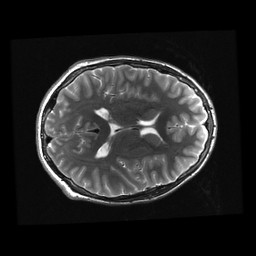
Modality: T2w
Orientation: axial
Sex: male
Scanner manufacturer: ge
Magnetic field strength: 3 T
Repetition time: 5 s
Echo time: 0.1007 s